Question: '''
#include<stdio.h>
#include<stdlib.h>
#include<string.h>
#include<conio.h>
int main()
{
system("cls");
int i1,n;
scanf("%d
",&n);
for(i1=0;i1<n;i1++)
{
char *s;
s=(char *)malloc(sizeof(char)*20);
gets(s);
int l=strlen(s);
int l1=l;
int i,j;
for(i=0;i<l;i++)
{
if(s[i]=='a'||s[i]=='e'||s[i]=='i'||s[i]=='o'||s[i]=='u'||s[i]=='A'||s[i]=='E'||s[i]=='O'||s[i]=='I'||s[i]=='U')
{
for(j=l1-1;j>=0;j--)
{
if(s[j]=='a'||s[j]=='e'||s[j]=='i'||s[j]=='o'||s[j]=='u'||s[j]=='A'||s[j]=='E'||s[j]=='O'||s[j]=='I'||s[j]=='U')
{
printf("%c",s[j]);
l1=j;
break;
}
}
}
else
{
printf("%c",s[i]);
}
}
printf("
");
free(s);
}
getch();
return 0;
}
'''
it's a program to reverse the order of the vowels of a string ('education -> odicatuen'). In the image below the left one is input file & right one is output file. You can see there is an upper arrow at the beginning

There is no bug in the program. It works fine. I have an input text file & I'm saving my output in an output text file via command prompt. I am getting an unexpected "upper arrow character" at the beginning of my output file
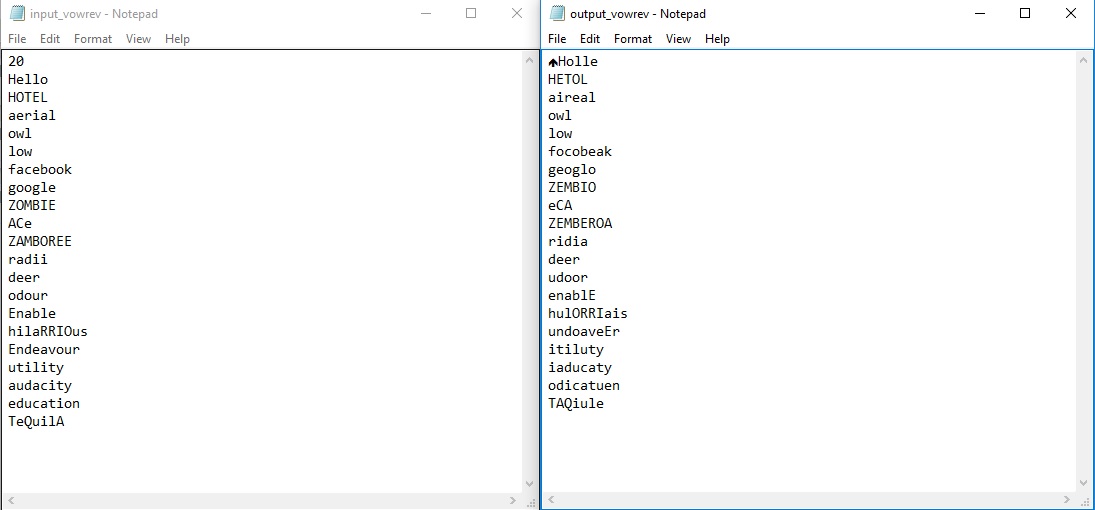
Answer: The problem is caused by the call to 'system("cls");'
The 'cls' command clears the console screen. This is done by printing a form feed character (ASCII value 12) to 'stdout'. A command prompt interprets this character as clearing the screen. But when you redirect output to a file, this character becomes part of the output. So the up-arrow character you're seeing is how ASCII code 12 is being displayed in Notepad.
Remove the call to 'system("cls");' and you won't get the extra output in the file.